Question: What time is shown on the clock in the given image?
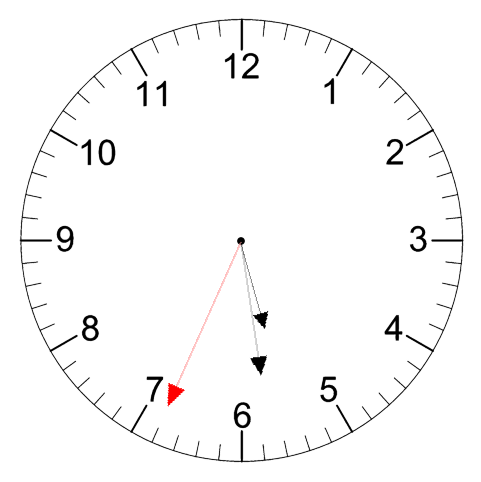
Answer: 05:28:34